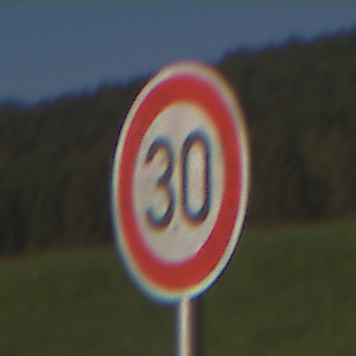
Verkehrszeichen: Geschwindigkeit30
Umgebung: Outdoor, Nature
Tageszeit: MorningAfternoon
Wetter: PartlyCloudy
Licht: Natural
Jahreszeit: NotSpecified
Kontrast: HighContrast